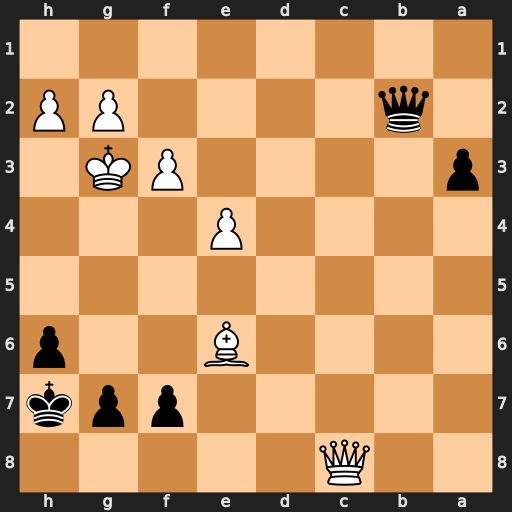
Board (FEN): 2Q5/5ppk/4B2p/8/4P3/p4PK1/1q4PP/8
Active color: b
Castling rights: -
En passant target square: -
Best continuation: Qe5+ f4 Qxe6